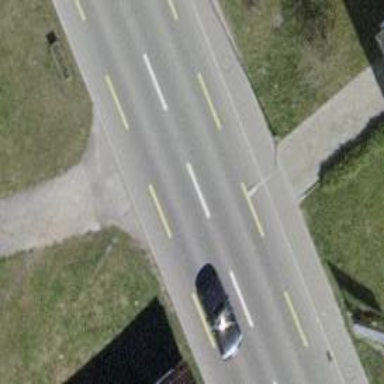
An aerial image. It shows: Primary highway with dedicated lane for cyclists.